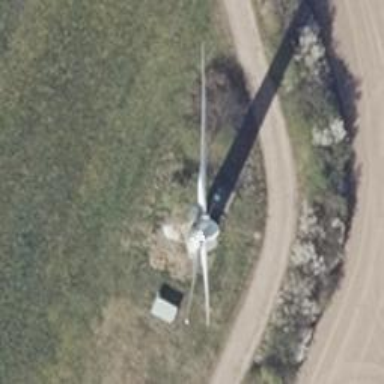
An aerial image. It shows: Wind generator powered by horizontal-axis wind turbine.